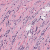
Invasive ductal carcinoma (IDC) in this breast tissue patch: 1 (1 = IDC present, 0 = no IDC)